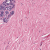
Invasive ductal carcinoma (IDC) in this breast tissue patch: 0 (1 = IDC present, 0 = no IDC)